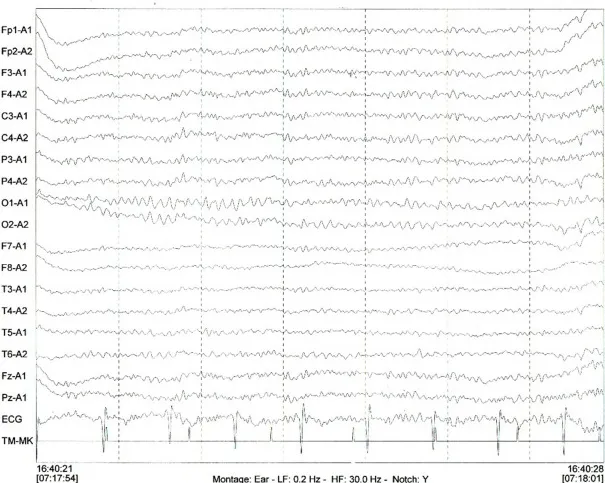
A repeat of the EEG showed no irregular slow waves and sharp waves emission. *** means uV, the unit of measurement of electromyography (EMG).
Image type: electrography (eeg)